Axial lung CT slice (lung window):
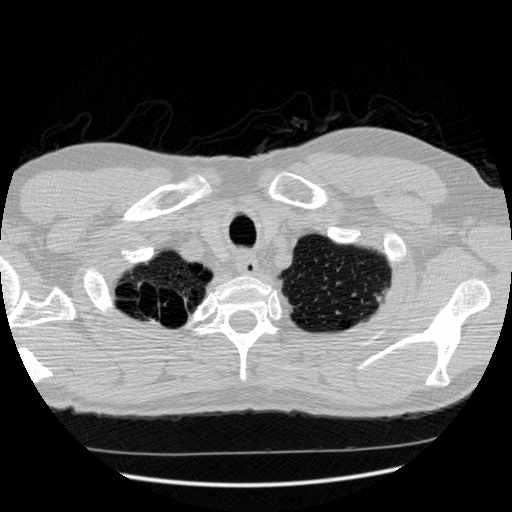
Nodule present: no